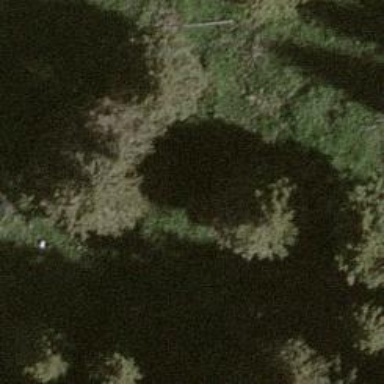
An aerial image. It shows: Single tag "natural: tree."